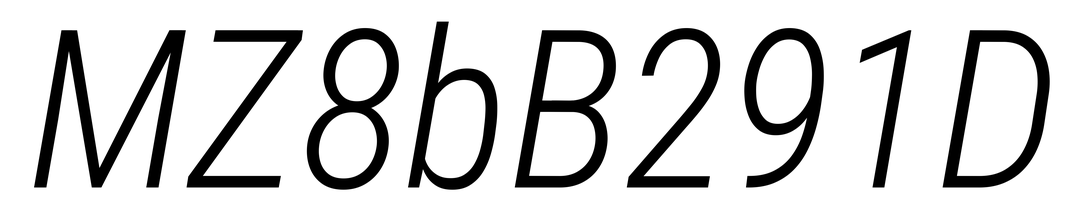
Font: Roboto-Italic_Condensed_Light_Italic